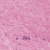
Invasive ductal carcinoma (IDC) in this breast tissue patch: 0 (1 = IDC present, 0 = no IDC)